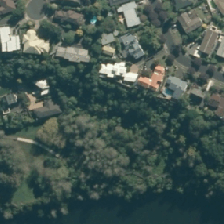
Land cover: urban_parkland